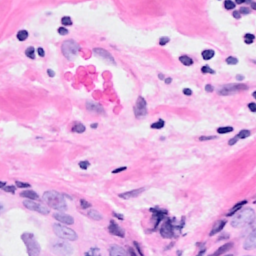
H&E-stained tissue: Breast